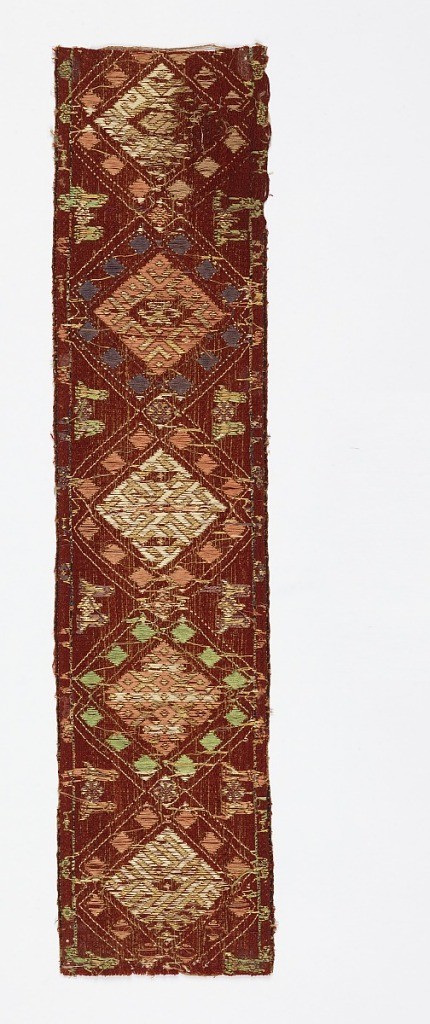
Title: Sash or band
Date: possibly 16th century
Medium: silk, linen, metallic Technique: brocaded tablet woven (warp twining)
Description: Polychrome geometric patterns on a deep red background that is patterned by the diagonal lines of the warp twining.